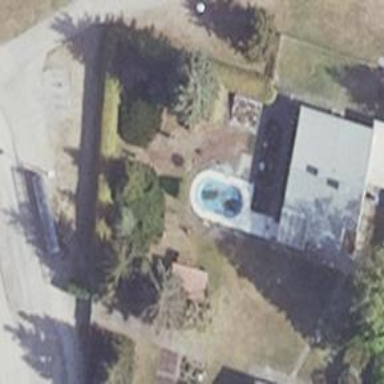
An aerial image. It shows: Swimming pool located in leisure land.